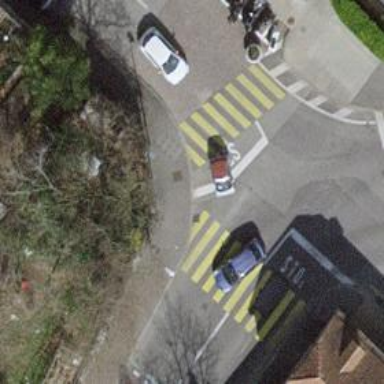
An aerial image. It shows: Kerb serving as barrier.